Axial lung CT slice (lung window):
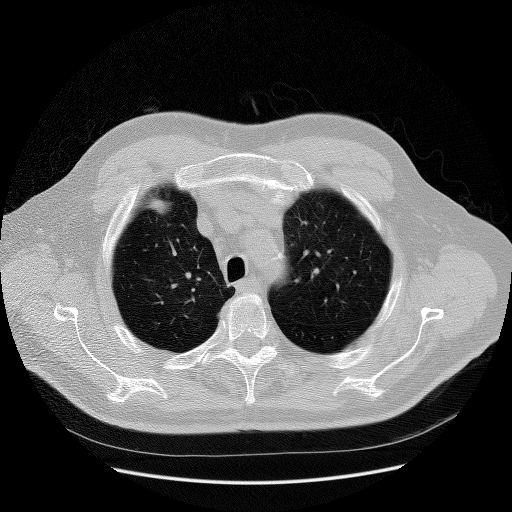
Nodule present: no